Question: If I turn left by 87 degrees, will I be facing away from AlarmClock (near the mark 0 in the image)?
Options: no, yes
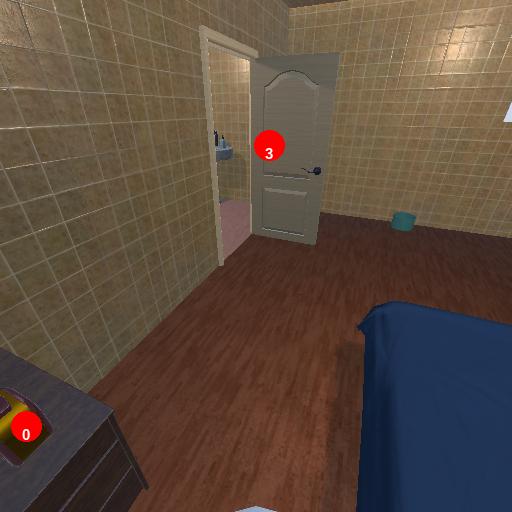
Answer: no